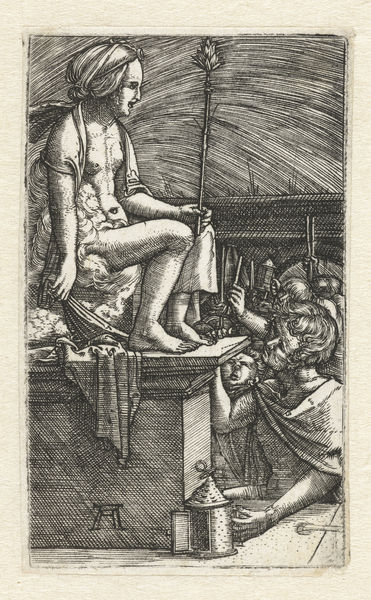
Titel: De wraak van de tovenaar Virgilius
Künstler: Albrecht Altdorfer
Standort: Amsterdam
Institution: Rijksmuseum
Schlagwörter: akt, hand, mann, nackt, umhang, menschen, blume, brust, frau, frisur, laterne, männer, schwarz, tisch, weiss, zeichnung, tuch, leute, menge, arm, sockel, mantel, kind, kinder, statue, stab, graphik, lanze, kopftuch, bronze, ad, druck, druckgraphik, schraffur, radierung, stich, schraffiert, kiste, kopie, stäbe, königin, speer, dürer, kupferstich, turban, unterwerfung, szepter, albrecht, albrecht dürer, seriendruck, fälschung, buße, schraffier